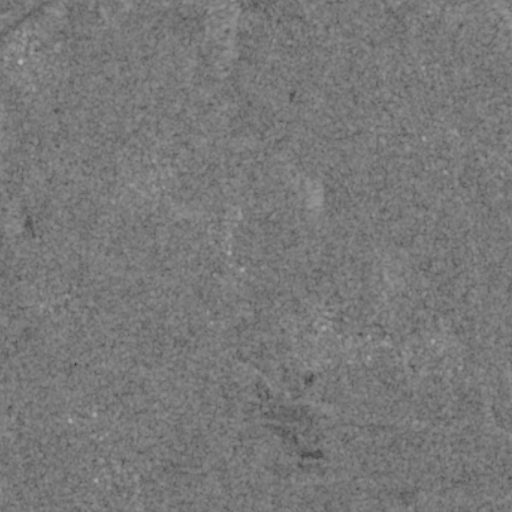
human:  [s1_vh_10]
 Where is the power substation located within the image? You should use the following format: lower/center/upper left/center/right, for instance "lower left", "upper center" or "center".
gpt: The power substation is located in the upper left of the image.
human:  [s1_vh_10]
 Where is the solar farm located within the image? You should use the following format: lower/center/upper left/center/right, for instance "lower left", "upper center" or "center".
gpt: The solar farm is located in the upper left of the image.
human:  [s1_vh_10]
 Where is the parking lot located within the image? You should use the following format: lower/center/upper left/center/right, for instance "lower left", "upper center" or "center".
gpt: There is no parking lot in the image.

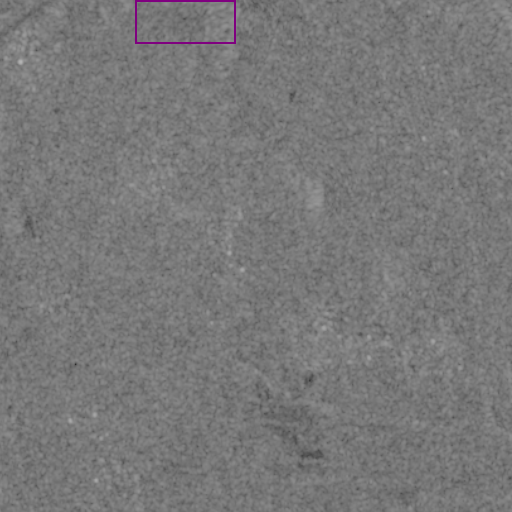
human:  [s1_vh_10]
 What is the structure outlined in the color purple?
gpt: The structure outlined in purple is a solar farm.
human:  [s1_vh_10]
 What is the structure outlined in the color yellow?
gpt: There is no yellow outline.